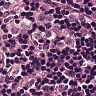
Metastatic tissue present: yes